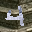
Label: 4